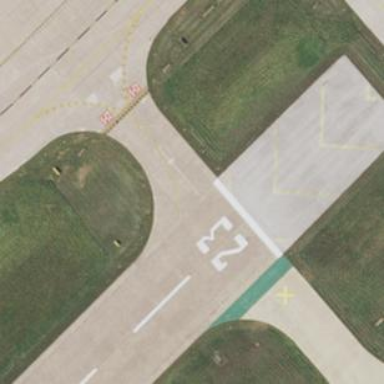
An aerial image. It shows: Image of taxiway at airport.